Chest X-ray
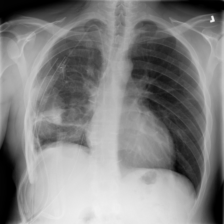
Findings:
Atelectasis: negative
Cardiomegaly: negative
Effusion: negative
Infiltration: negative
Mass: negative
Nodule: negative
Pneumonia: negative
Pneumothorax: positive
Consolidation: negative
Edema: negative
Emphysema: negative
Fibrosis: negative
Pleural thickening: negative
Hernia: negative